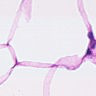
Metastatic tissue present: no